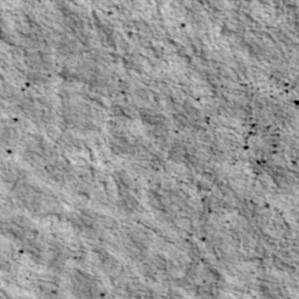
Label: non_frost